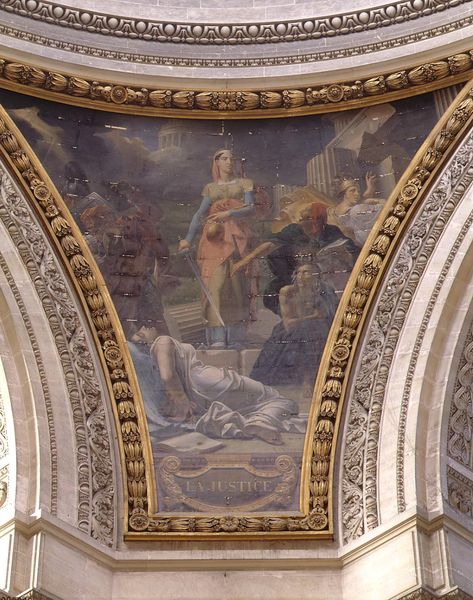
Titel: La Justice, Die Gerechtigkeit
Künstler: François Gérard
Standort: Paris
Institution: Panthéon
Schlagwörter: blau, gemälde, gruppe, himmel, mann, schatten, dreieck, frauen, menschen, ocker, abend, blumen, braun, brust, fenster, frankreich, frau, grau, kleid, licht, marmor, nacht, paris, pfeiler, raum, szene, säule, säulen, weiss, gebäude, rot, schloss, tuch, beige, malerei, ornament, alt, gericht, richter, wand, architektur, barock, falten, faru, historie, rache, rahmen, stein, steine, tod, tot, kirche, sonne, figur, gold, gewänder, personen, person, krone, rosa, tugend, kanneliert, krug, fesseln, schrift, ecke, rahmung, bogen, italien, schwer, blümchen, rand, rundbogen, kuppel, krieg, treppe, trümmer, zerstörung, bordüre, kopftuch, detail, inschrift, büste, ornamente, verzierung, wandgemälde, wandmalerei, stuck, stufe, faltenwurf, liegend, bögen, klinge, ruine, gewölbe, antike, gefäss, form, sterne, gefangen, schwert, säbel, soldat, tote, beschriftung, volk, ruinen, helm, allegorie, personifikation, göttin, zwickel, pantheon, rom, fries, römer, gerechtigkeit, helme, justiz, gesims, knospen, sterben, sage, krieger, griechenland, kanneluren, tempel, heilige, opfer, deckengemälde, fresko, maria, tunika, eierstab, fresco, vergoldung, basilika, gebälk, justitia, justizia, verziehrung, perlstab, attika, wahrheit, ordnung, kanelluren, pendentiv, kannelur, trppe, pendentif, bogenfeld, kanelliert, kanellur, gefesselt, deckengewölbe, trompe, trapez, schwet, fresk, kuppelfuß, justicia, kuppelring, partenon, zwischen, deckanmalerei, genfangene, la justicia, latien, oeange, rotsäulen, säulenbruchstücke, frau am boden, justice, st. genevieve, jusititia